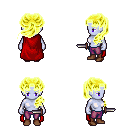
a pixel art fantasy rpg character, female body template, dark elf, purple skin, red cape, magenta pants, gold princess hairstyle, brown shoes, dagger, four views (front, back, left, right), 2x2 character sprite sheet, small pixel art, hard edges, no anti-aliasing